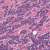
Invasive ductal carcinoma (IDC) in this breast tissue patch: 1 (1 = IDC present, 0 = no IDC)